Question: I have a sheet with a lots of columns ordered in a hierarchical way with the cells merged:

I'd like to name those columns (in example: row 5) like this:'MainGroupA-SubGroupA-SubSubGroupA'.
Simply referencing the columns above in the classic way won't work as the field above isn't available anymore. (In the example: the fields B1 to F1) (i.e. I can't enter 'A1&A2&A3' / 'R[-4]C&R[-3]C&R[-2]C' as this formula tries to read from the "hidden" cells).
Is there a way to do this without manual work or the need to un-merge the parent-cells? I might be able to do this with some external text editor or even VBA but would prefer an "Excel formula solution" as it would stay updated for new groups and columns.
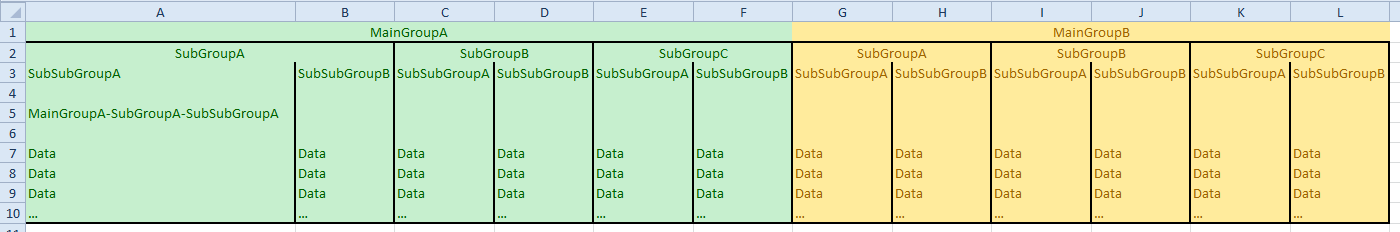
Answer: If you want:
> MainGroupA-SubGroupA-SubSubGroupA
in A5 then this should work:
'''
=A1&"-"&A2&"-"&A3
'''
Then try:
'''
=OFFSET(A1,0,1-MOD(COLUMN(),6))&"-"&OFFSET(A2,0,MOD(COLUMN(),2)-1)&"-"&A3
'''
though this won't give the same text as in A5 across the complete row.